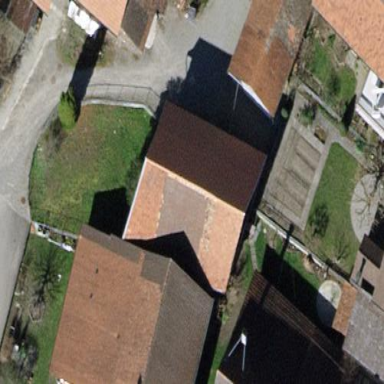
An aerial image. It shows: Shed building.